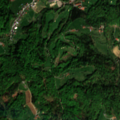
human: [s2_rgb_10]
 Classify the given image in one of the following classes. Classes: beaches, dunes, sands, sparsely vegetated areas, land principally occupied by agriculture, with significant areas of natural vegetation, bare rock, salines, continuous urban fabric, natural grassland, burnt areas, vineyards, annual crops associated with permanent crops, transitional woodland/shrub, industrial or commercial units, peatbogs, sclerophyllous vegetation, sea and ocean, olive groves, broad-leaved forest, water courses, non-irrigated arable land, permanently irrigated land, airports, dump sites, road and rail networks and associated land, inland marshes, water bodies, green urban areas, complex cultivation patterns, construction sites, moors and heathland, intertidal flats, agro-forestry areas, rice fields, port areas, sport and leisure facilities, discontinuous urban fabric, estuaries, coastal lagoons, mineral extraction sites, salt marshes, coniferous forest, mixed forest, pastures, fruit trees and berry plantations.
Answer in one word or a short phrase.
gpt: sport and leisure facilities, pastures, complex cultivation patterns, broad-leaved forest